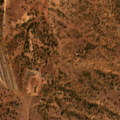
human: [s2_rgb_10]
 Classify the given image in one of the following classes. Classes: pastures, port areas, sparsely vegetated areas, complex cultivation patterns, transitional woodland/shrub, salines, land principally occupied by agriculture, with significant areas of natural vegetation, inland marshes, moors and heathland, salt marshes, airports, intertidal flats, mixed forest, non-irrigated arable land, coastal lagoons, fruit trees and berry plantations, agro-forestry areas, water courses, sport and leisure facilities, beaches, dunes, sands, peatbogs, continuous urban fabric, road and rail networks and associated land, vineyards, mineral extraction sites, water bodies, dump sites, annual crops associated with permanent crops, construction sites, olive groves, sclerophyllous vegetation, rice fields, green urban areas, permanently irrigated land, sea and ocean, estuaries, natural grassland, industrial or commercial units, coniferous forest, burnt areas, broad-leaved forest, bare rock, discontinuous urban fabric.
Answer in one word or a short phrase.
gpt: non-irrigated arable land, agro-forestry areas, broad-leaved forest